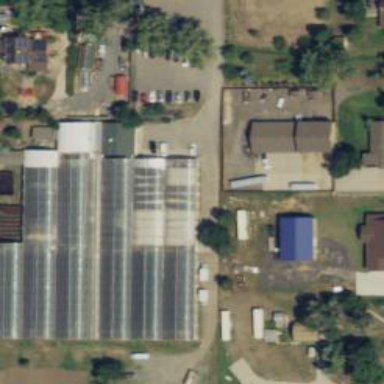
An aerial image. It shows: Area dedicated to greenhouse horticulture.